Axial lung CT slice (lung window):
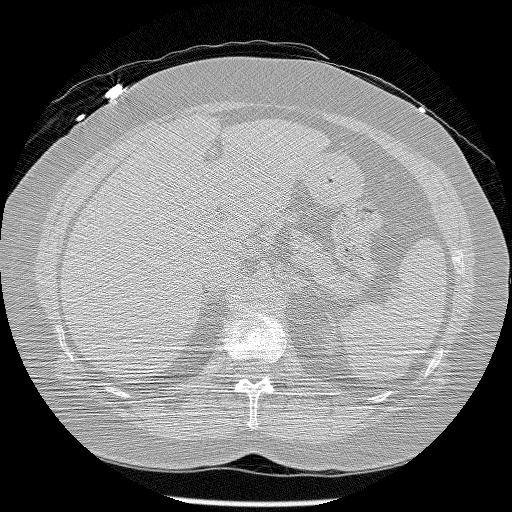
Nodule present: no